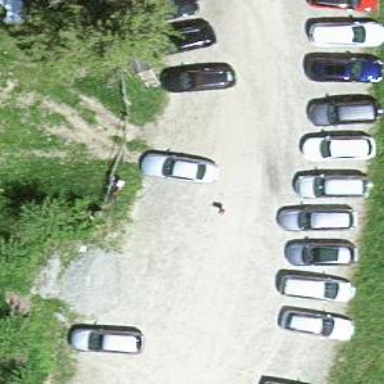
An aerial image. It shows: Parking area.